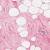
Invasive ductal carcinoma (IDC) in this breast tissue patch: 0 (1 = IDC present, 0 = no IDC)